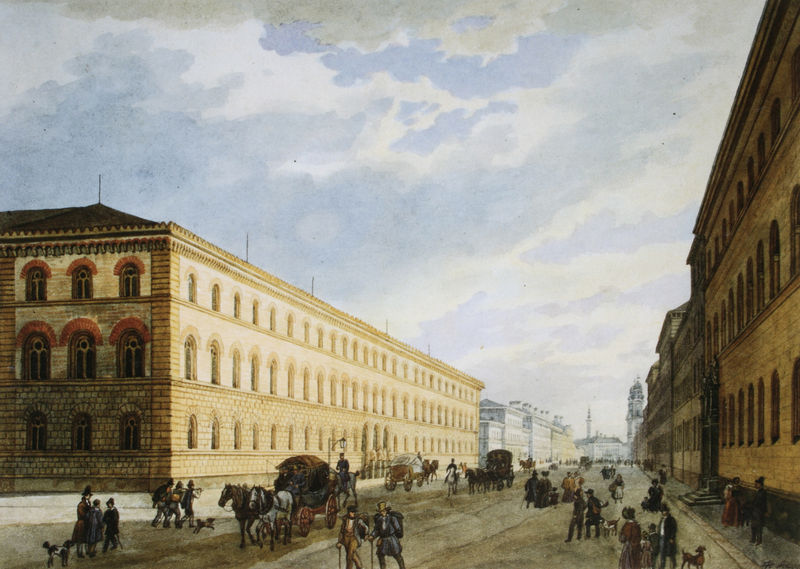
Titel: Die Ludwigstraße in München
Künstler: Heinrich Adam
Standort: Potsdam-Sanssouci
Institution: Stiftung Staatl. Schlösser und Gärten
Schlagwörter: berg, blau, gemälde, himmel, mann, schatten, wasser, wolken, aquarell, fluss, frauen, gelb, impressionismus, landschaft, menschen, ocker, stadt, braun, fenster, grau, hell, laterne, licht, männer, paris, schwarz, strasse, weiss, zeichnung, dach, gebäude, haus, hund, hunde, rasen, rot, schnee, weg, malerei, architektur, barock, stein, horizont, häuser, natur, kirche, sonne, boden, figur, familie, kind, klassizismus, kinder, pferd, pferde, reiter, stock, turm, ansicht, fassade, fassaden, italien, passanten, perspektive, vedute, berge, ziegel, allee, fuhrwerke, fußgänger, kutsche, kutschen, romantik, könig, stufen, flucht, berlin, bayern, türme, münchen, palast, palazzo, zentralperspektive, koloriert, pracht, flanieren, klinker, quader, residenz, fluchtpunkt, wanderer, sonnenschein, florenz, historismus, rucksack, prunk, tourist, gespann, reisende, koch, ludwig, schinkel, palais, fuhrwerk, pferdekutsche, perspektivisch, theatinerkirche, prospekt, fendter, aquarelliert, ludwigsstraße, zweispänner, epoche, innenstadt, italienisch, odeonsplatz, flaneure, ludwigstraße, ludwigskirche, st. kajetan, wassr, hausecke, prachtstraße, stcok, nasicht, fluchtung, st.petersburg, staatsbibiliothek, perfed, atdtansicht, statdtbibliothek, ludwig von gärtner